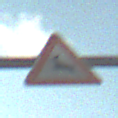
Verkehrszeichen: WildwechselRechts
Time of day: MorningAfternoon
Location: Outdoor (RoadRail)
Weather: PartlyCloudy
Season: NotSpecified
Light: Natural